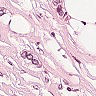
Metastatic tissue present: yes